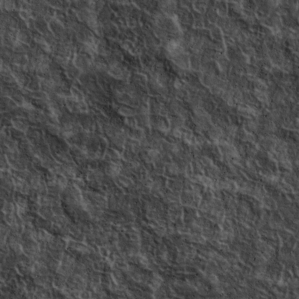
Label: non_frost